Question: I'm very new to Java and I was wondering why my code wasn't running.

Is there anything I need to do or I have missed out, every time I click run the bar at the bottom is just infinitely saying "running...".
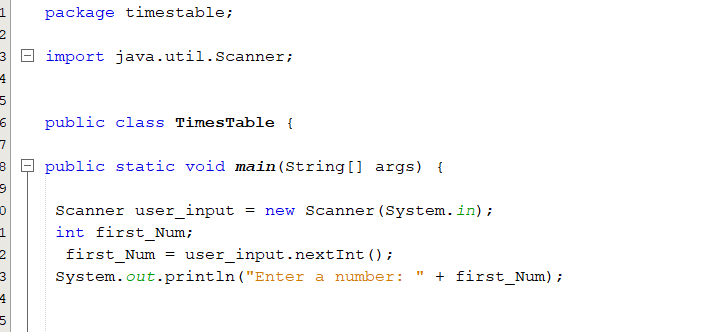
Answer: Your code is asking for a user input before logging anything, that's probably why you think it's not running.
Try to print something before like this:
'''
System.out.println("Enter a number:");
int i = scanner.nextInt();
System.out.println("You chose " + i);
'''